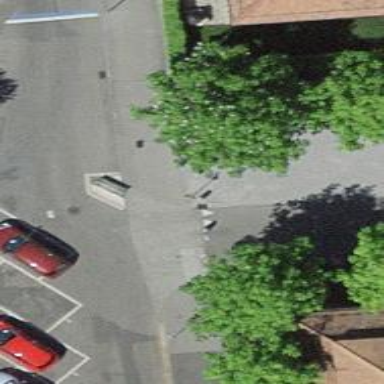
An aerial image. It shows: Footway crossing with sett surface.